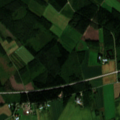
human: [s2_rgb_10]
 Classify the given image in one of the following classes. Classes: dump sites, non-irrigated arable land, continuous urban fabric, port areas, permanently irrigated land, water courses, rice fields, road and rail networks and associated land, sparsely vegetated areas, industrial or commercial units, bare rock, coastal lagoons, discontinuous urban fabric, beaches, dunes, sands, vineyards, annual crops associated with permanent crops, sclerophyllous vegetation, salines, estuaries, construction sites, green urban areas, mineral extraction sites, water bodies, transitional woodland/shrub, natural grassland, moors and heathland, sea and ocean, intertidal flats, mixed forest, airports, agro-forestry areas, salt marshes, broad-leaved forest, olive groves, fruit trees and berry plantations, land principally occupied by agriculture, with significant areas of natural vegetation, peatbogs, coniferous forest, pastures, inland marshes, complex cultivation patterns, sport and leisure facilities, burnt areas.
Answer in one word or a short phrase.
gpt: non-irrigated arable land, land principally occupied by agriculture, with significant areas of natural vegetation, coniferous forest, mixed forest, transitional woodland/shrub